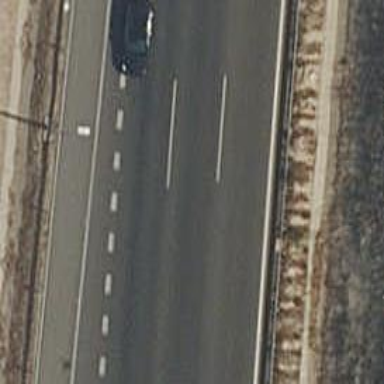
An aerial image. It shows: Motorway link.